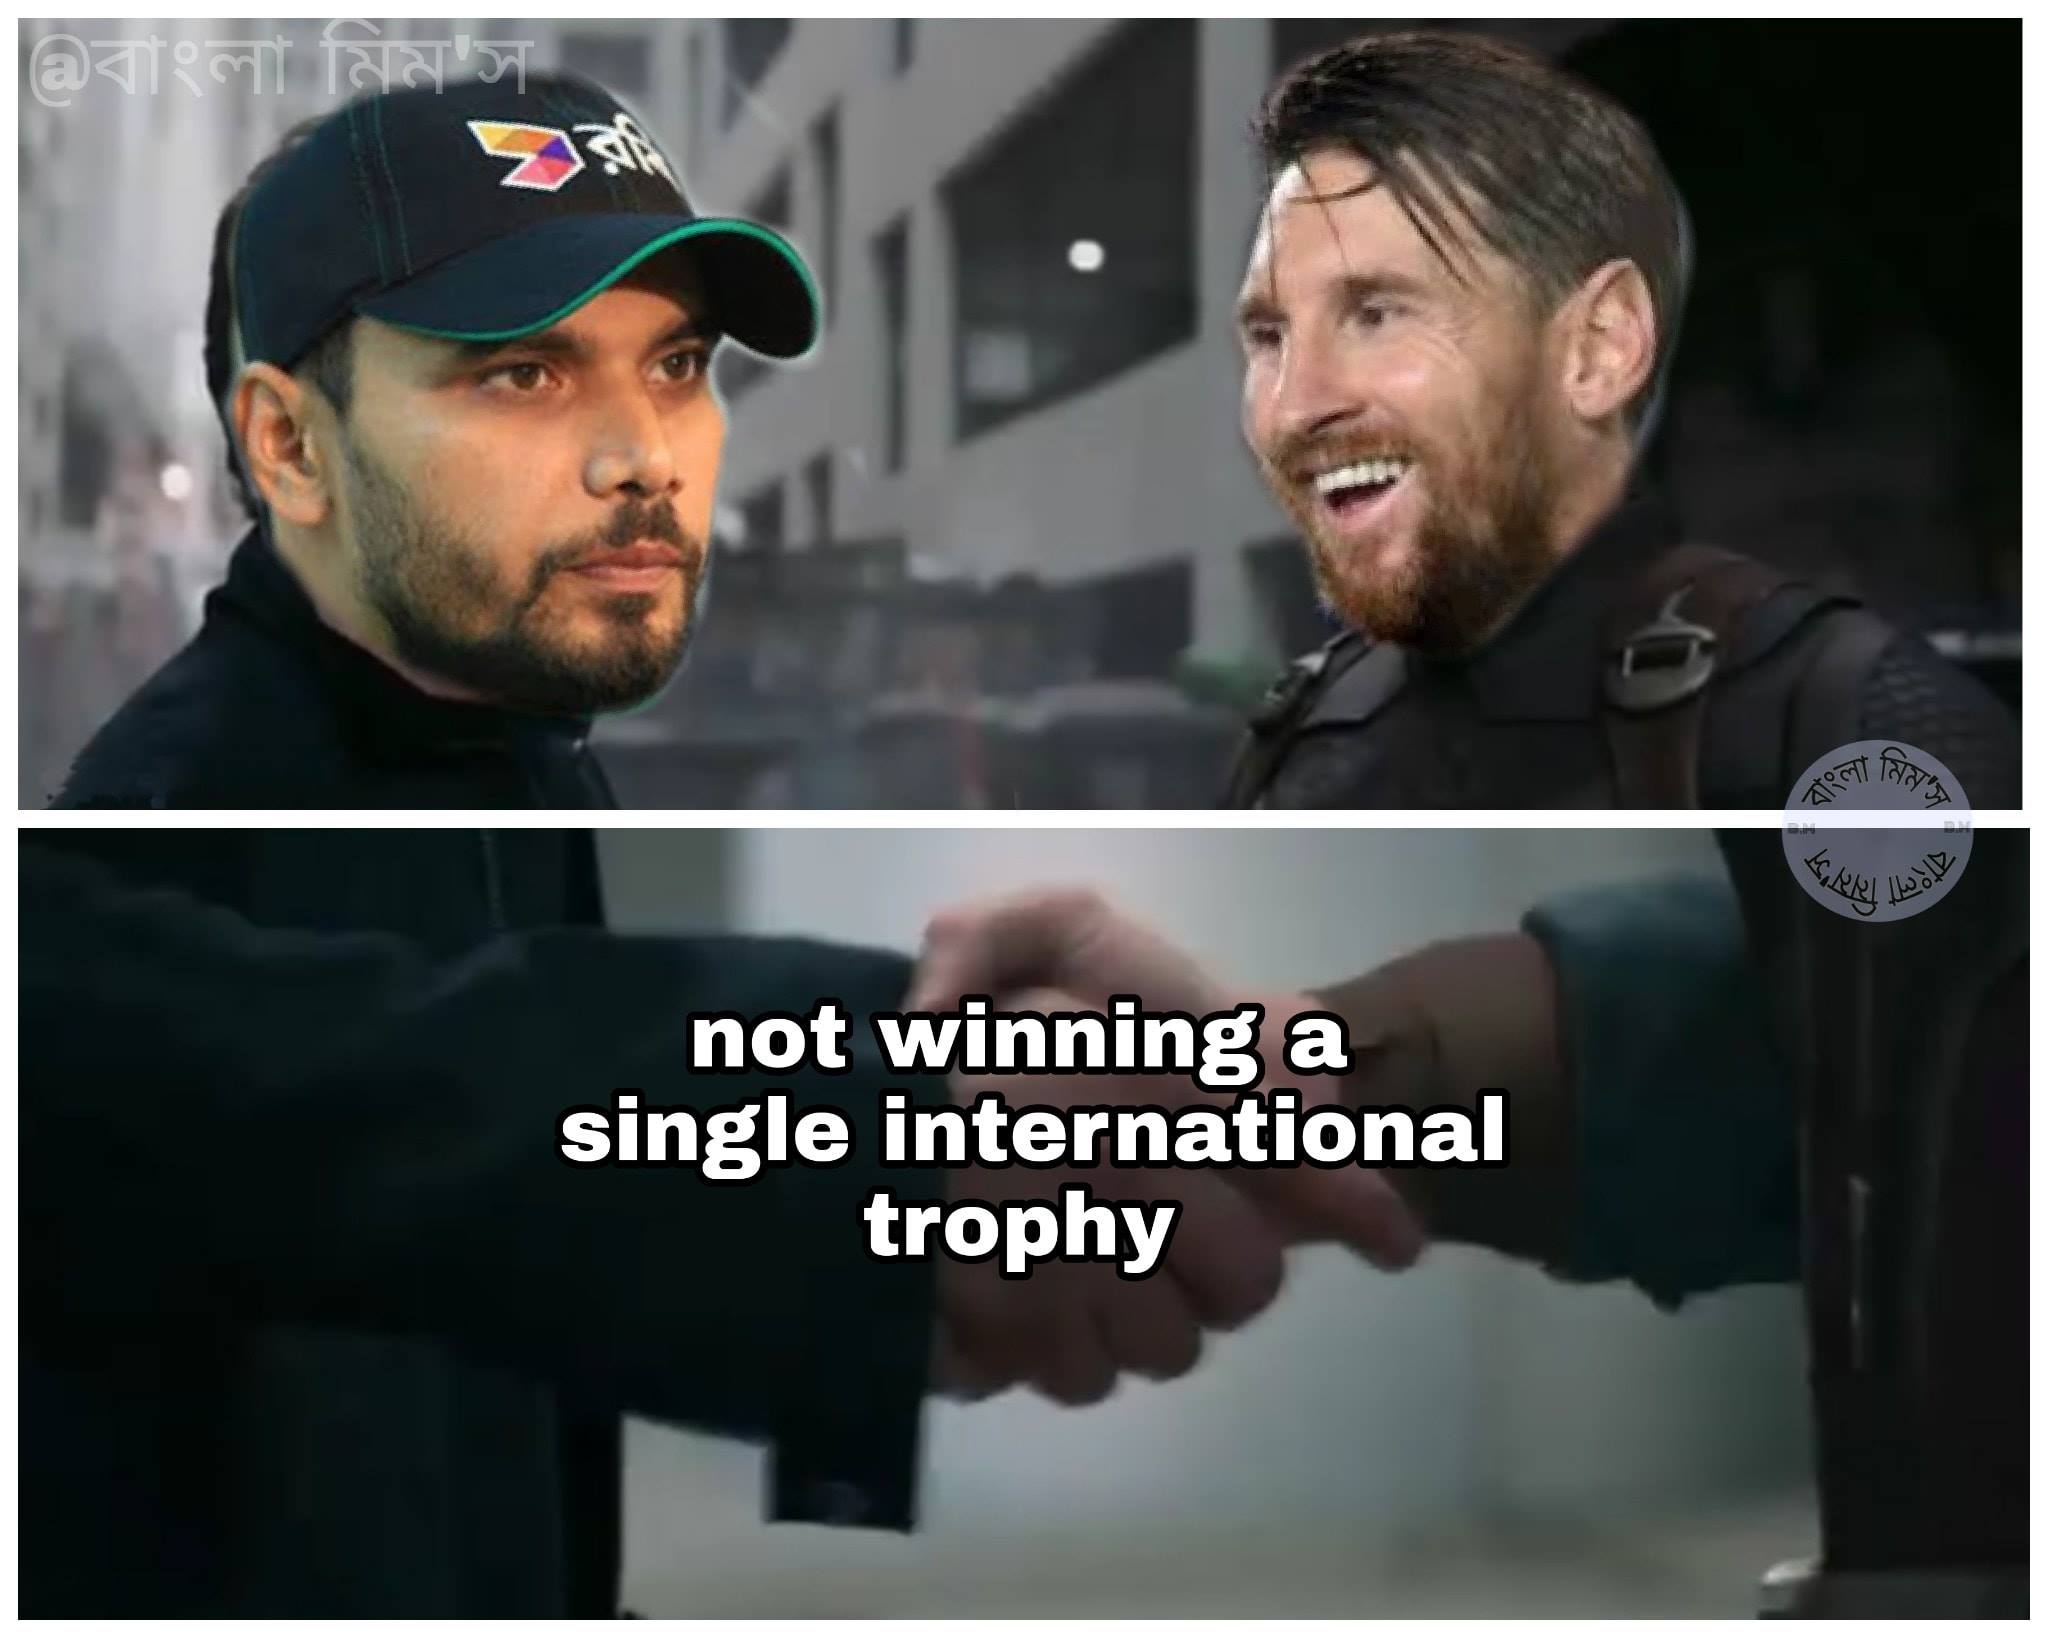
Caption: not wining a single international trophy
Label: non-hate